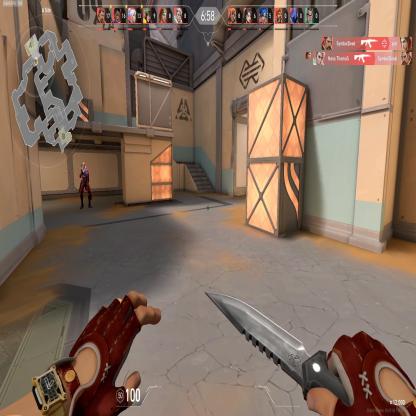
Label: enemy